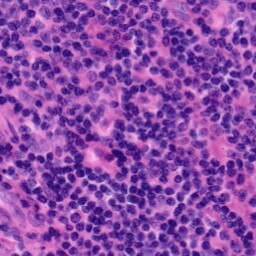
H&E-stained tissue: Tonsil